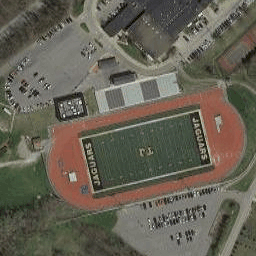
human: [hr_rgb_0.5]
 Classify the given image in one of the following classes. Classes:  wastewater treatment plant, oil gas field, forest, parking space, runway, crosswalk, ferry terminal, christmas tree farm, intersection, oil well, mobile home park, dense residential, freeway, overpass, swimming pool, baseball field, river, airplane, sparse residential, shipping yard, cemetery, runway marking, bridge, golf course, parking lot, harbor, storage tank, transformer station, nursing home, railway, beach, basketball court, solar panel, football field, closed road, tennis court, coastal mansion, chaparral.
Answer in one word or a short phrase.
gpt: football field